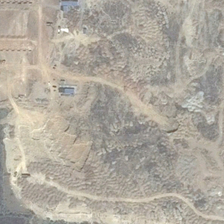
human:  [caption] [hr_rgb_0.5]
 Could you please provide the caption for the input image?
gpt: some green plants are near a piece of bareland .

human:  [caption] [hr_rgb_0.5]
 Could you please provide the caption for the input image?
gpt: some green plants are near a piece of bareland .

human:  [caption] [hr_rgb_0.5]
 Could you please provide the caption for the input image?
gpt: some green plants are near a piece of bareland .

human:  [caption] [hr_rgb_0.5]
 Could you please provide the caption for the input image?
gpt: some green plants are near a piece of bareland .

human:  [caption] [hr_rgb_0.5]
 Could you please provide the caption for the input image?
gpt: some green plants are near a piece of bareland .